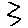
Label: zigzag